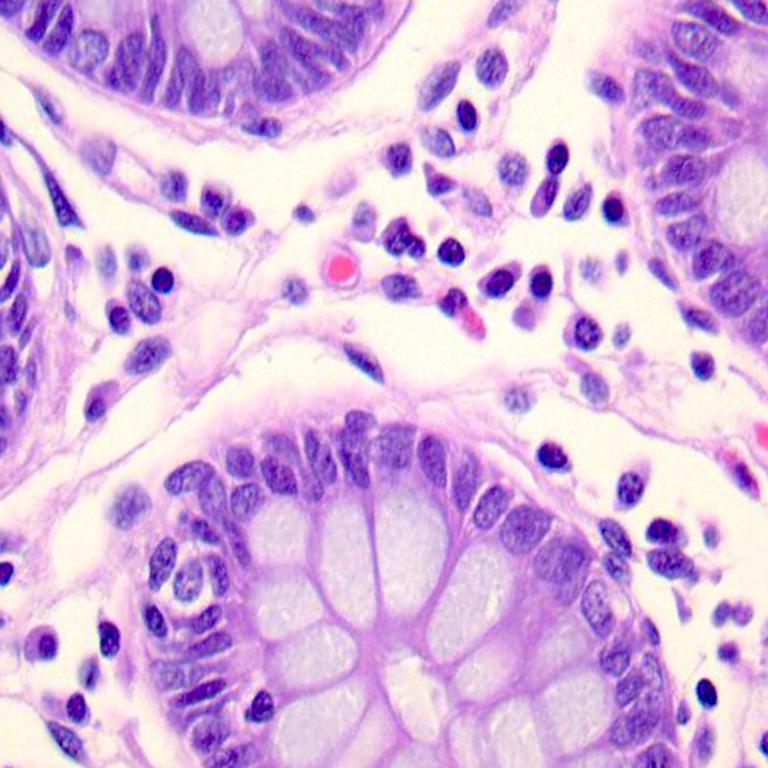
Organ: colon
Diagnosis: benign